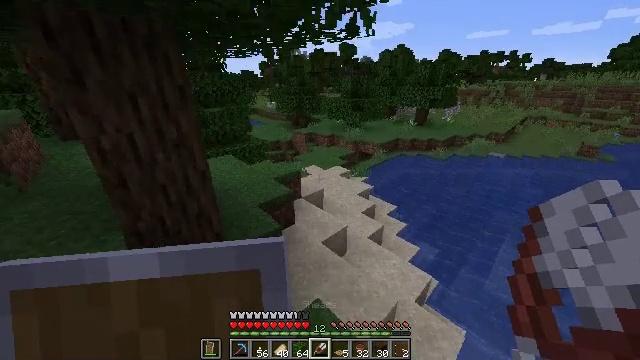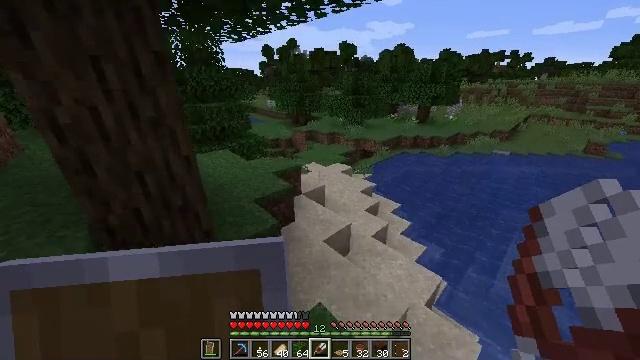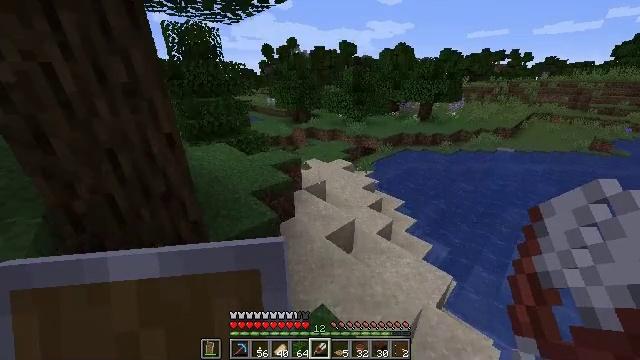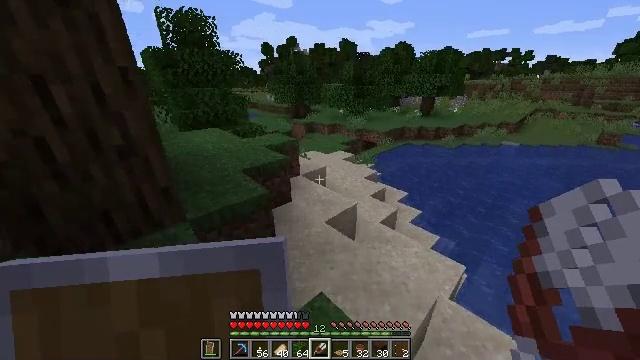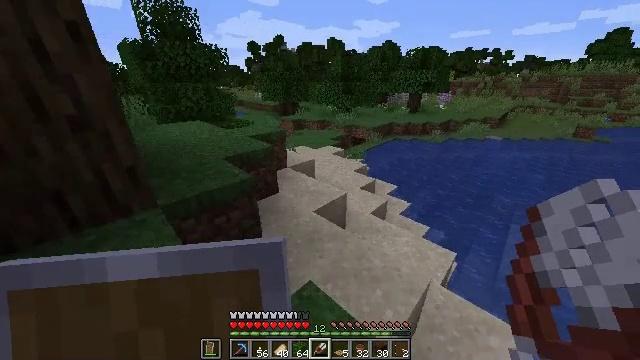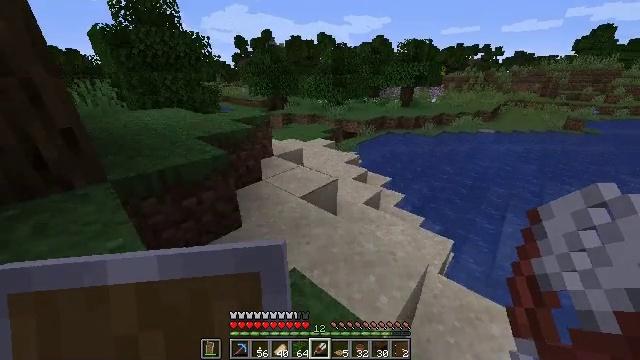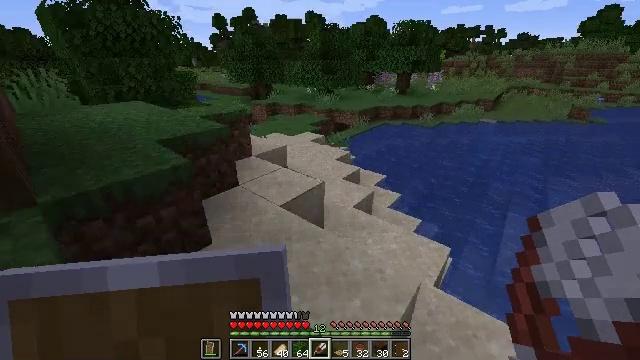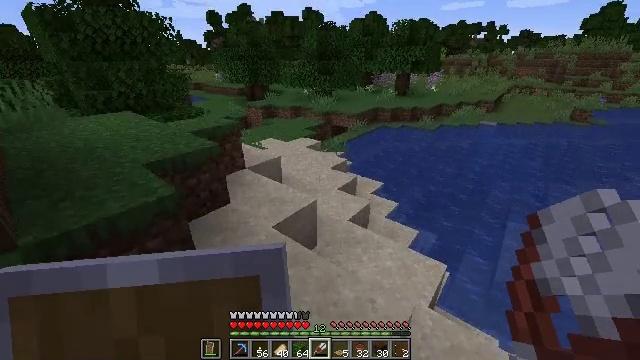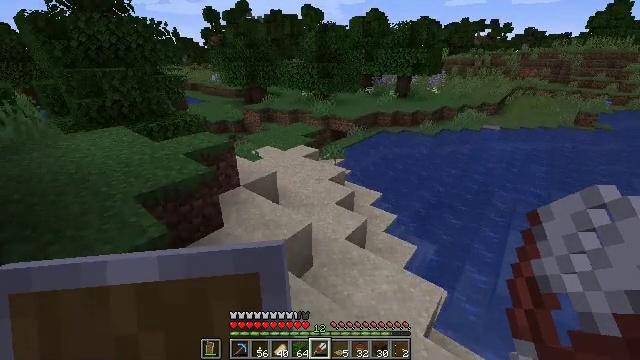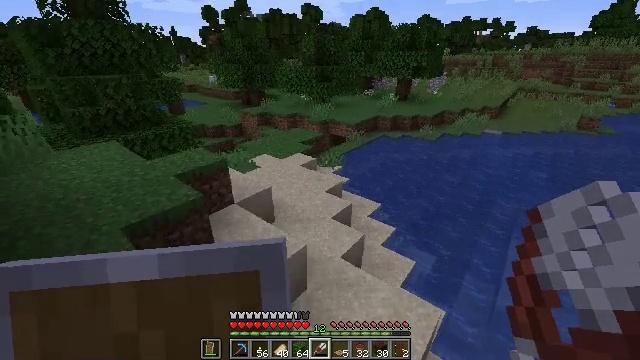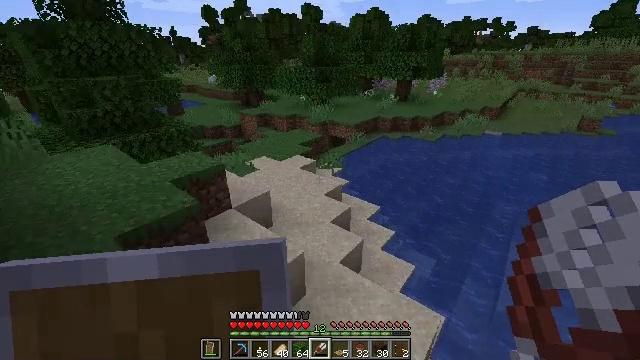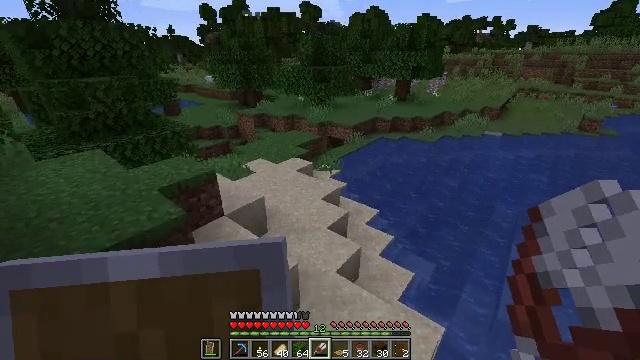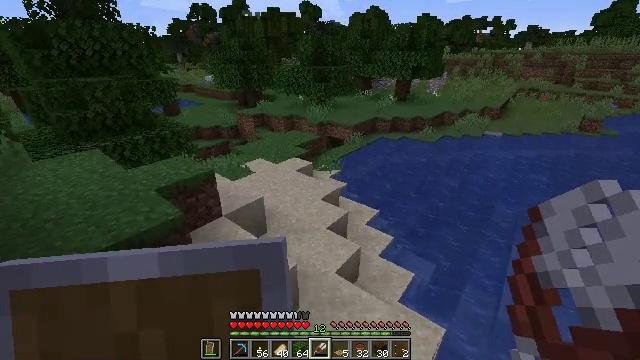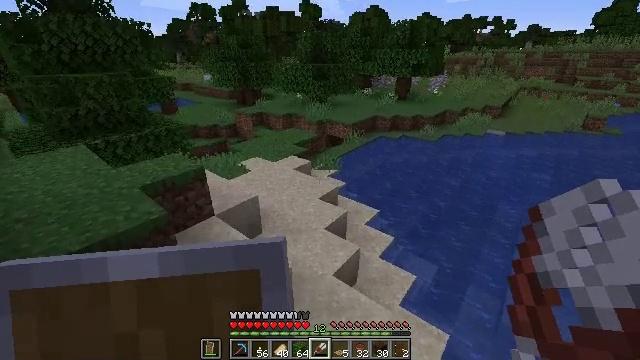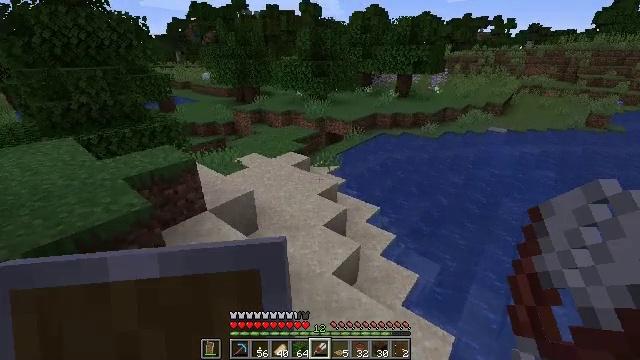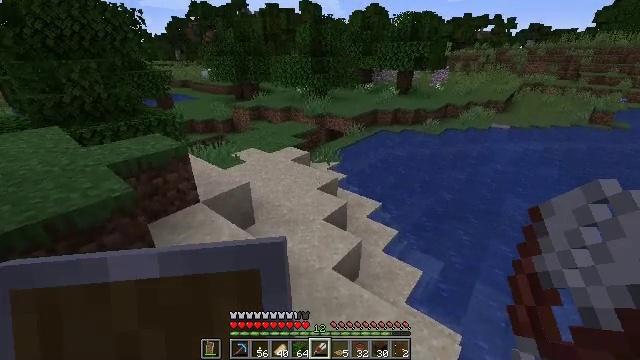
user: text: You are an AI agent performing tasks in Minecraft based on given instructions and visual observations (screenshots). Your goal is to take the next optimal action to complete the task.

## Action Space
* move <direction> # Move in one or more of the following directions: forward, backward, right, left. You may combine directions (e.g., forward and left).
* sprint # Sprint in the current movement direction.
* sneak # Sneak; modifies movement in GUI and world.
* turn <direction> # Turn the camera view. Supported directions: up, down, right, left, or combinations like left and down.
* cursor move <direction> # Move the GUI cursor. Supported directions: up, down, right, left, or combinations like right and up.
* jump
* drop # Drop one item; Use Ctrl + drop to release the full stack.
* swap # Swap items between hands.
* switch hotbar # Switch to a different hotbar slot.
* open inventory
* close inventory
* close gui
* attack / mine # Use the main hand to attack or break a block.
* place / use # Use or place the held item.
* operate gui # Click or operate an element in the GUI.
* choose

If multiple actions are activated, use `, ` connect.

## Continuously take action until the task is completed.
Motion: motion action
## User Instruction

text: Pick the delicate lily of the valley flower.
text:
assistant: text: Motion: move forward and move left
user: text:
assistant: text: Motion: move forward and move left
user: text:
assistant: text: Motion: move forward and move left
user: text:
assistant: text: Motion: move forward, turn right
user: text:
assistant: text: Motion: move forward, turn right
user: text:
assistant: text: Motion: move forward, turn right and down, jump
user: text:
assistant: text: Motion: move forward, jump
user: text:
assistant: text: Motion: move forward, jump
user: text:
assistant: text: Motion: move forward, jump
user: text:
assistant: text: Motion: move forward
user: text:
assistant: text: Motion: move forward
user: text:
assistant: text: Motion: move forward
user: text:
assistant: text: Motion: move forward
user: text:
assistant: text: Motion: move forward and move left
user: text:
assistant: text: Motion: move forward and move left
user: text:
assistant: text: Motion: move forward and move left
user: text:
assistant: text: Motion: move left
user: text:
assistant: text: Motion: move left
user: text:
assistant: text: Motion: move left, turn right and up
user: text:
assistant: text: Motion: move forward and move left, turn right
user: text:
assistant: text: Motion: move forward and move left
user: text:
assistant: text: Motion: no_op
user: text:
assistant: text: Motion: move forward
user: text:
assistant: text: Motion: move forward
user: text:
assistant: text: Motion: move forward
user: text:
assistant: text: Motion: move forward
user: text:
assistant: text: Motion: move forward and move left
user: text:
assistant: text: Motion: move forward and move left
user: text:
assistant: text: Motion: move forward and move left, turn right
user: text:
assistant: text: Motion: move forward and move left, turn right